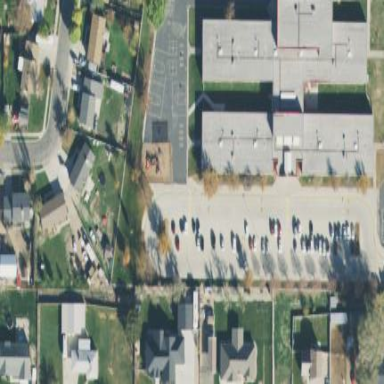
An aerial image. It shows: School building.